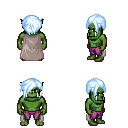
a pixel art fantasy rpg character, male body template, orc, green skin, gray cape, magenta pants, white cyan pixie cut hairstyle, four views (front, back, left, right), 2x2 character sprite sheet, small pixel art, hard edges, no anti-aliasing